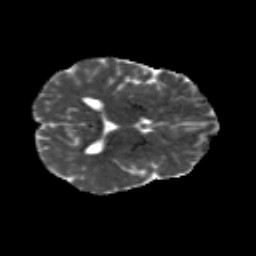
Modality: MD
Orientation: axial
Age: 29
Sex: male
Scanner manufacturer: siemens
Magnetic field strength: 3 T
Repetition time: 8.8 s
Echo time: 0.085 s